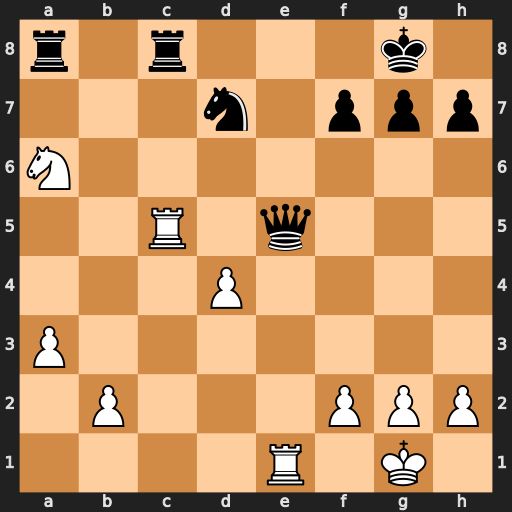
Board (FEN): r1r3k1/3n1ppp/N7/2R1q3/3P4/P7/1P3PPP/4R1K1
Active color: w
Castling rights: -
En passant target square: -
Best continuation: Rxc8+ Rxc8 dxe5